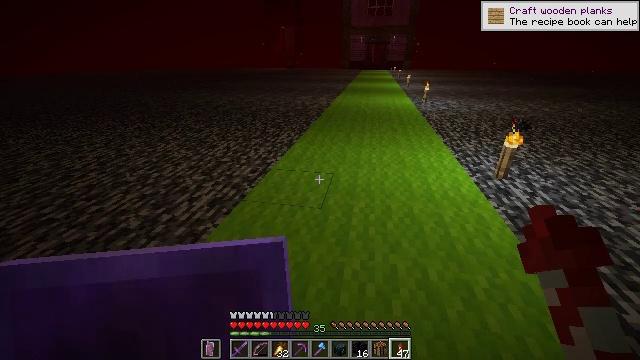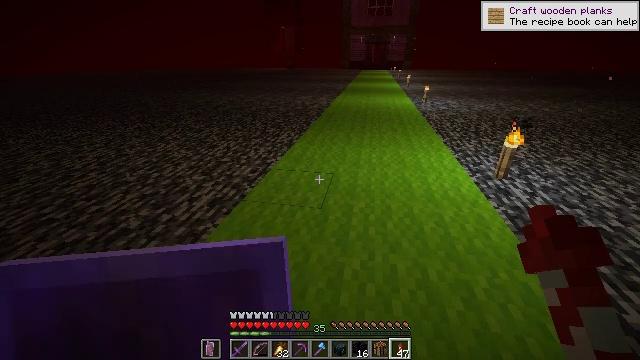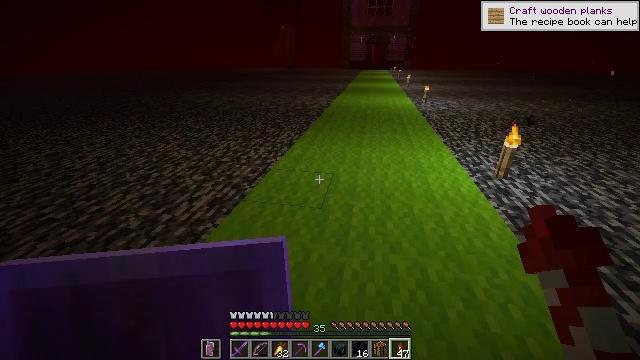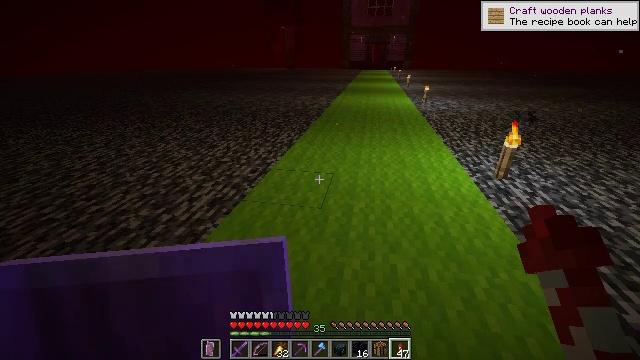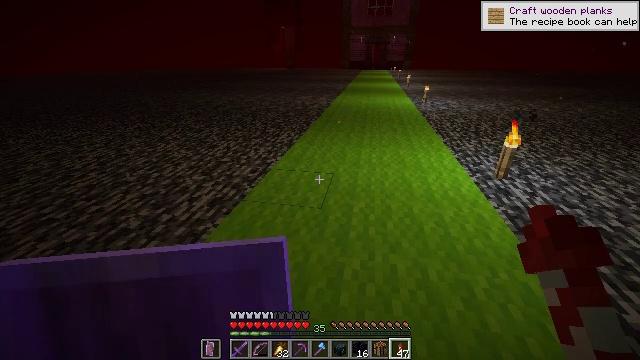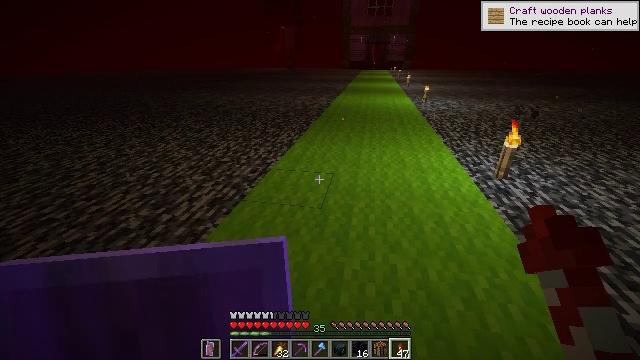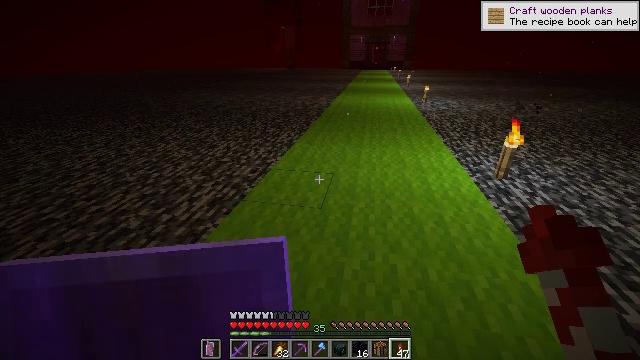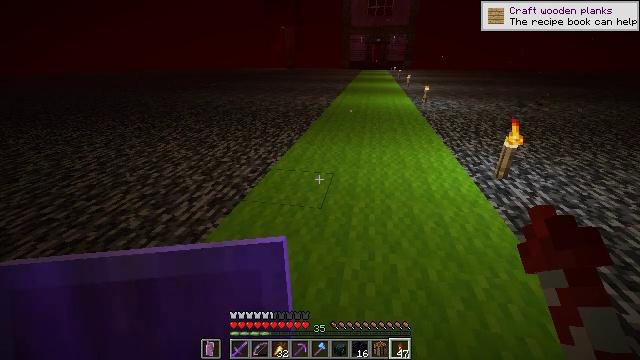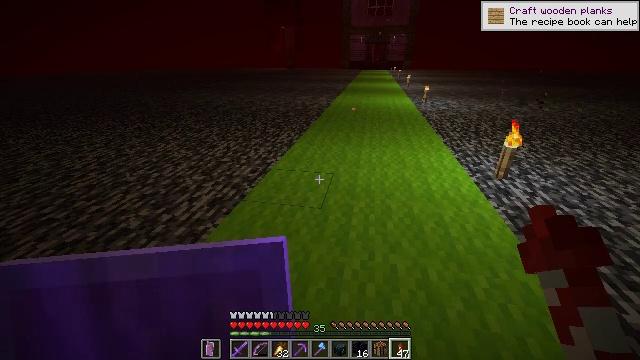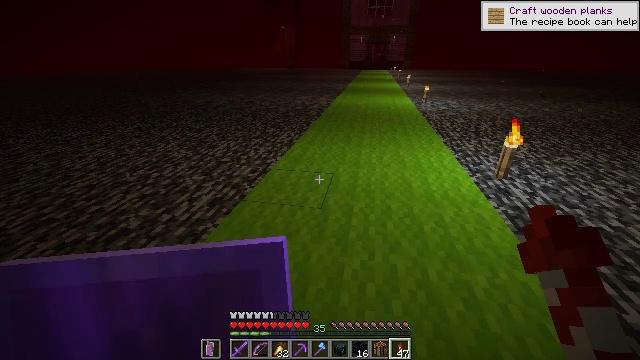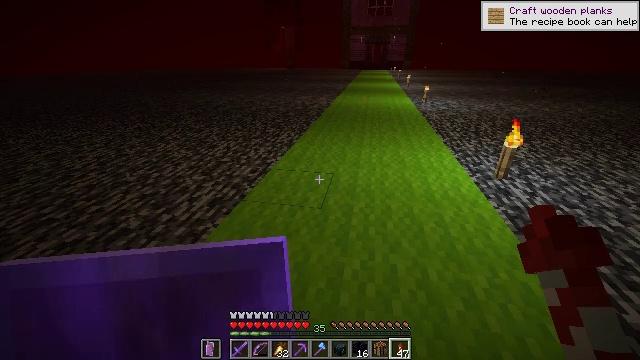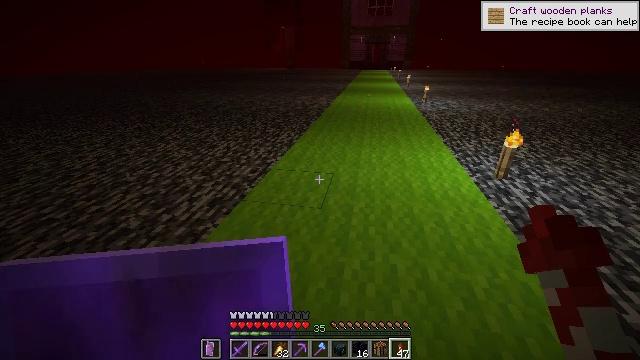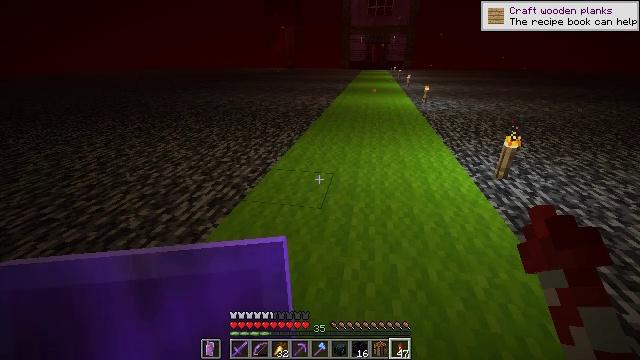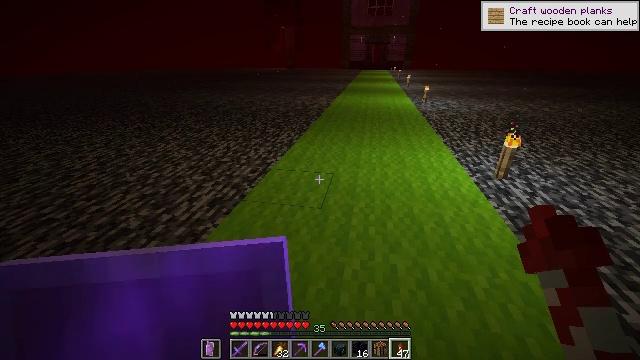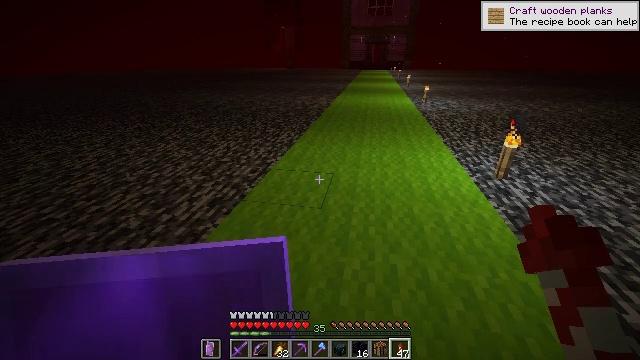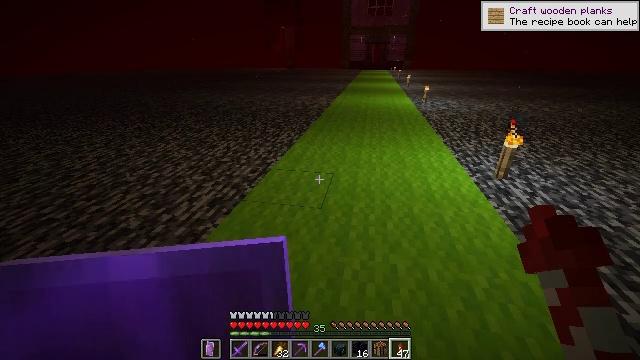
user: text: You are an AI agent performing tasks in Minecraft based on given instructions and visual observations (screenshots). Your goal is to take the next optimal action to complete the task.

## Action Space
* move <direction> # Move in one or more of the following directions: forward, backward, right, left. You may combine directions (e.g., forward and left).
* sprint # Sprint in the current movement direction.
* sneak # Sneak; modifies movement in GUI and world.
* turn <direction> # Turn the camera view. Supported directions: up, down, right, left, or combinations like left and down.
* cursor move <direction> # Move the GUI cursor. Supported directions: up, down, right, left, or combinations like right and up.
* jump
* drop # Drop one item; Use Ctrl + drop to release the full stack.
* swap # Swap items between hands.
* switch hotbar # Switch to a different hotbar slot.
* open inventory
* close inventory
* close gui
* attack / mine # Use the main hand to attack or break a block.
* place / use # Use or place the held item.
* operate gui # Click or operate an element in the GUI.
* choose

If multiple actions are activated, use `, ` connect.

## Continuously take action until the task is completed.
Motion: motion action
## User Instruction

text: Make a light gray carpet using light gray wool.
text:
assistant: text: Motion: attack / mine
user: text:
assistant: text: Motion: attack / mine
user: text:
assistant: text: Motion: attack / mine
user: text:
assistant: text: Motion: attack / mine
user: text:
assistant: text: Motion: attack / mine
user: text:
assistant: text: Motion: attack / mine
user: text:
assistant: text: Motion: attack / mine
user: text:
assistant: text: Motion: attack / mine
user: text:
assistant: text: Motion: attack / mine
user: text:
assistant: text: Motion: attack / mine
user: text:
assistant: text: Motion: attack / mine
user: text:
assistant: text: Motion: attack / mine
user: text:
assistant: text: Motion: attack / mine
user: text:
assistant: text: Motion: attack / mine
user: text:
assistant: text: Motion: attack / mine
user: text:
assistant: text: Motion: attack / mine
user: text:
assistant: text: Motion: attack / mine
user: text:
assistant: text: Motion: attack / mine
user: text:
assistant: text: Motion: attack / mine
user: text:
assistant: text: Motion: attack / mine
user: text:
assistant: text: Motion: attack / mine
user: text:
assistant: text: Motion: attack / mine
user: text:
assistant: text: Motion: attack / mine
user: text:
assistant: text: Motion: attack / mine
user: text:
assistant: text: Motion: attack / mine
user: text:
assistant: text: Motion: attack / mine
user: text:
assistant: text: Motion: attack / mine
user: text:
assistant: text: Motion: attack / mine
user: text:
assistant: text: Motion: attack / mine
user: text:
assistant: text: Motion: attack / mine